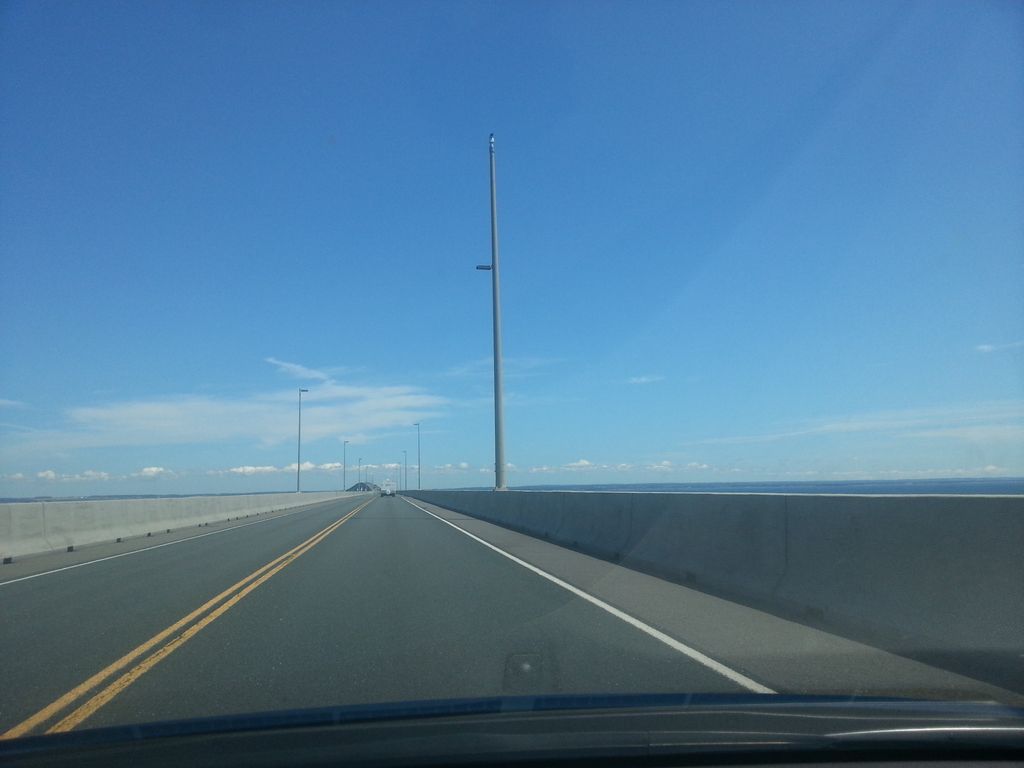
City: charlottetown